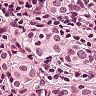
Metastatic tissue present: yes